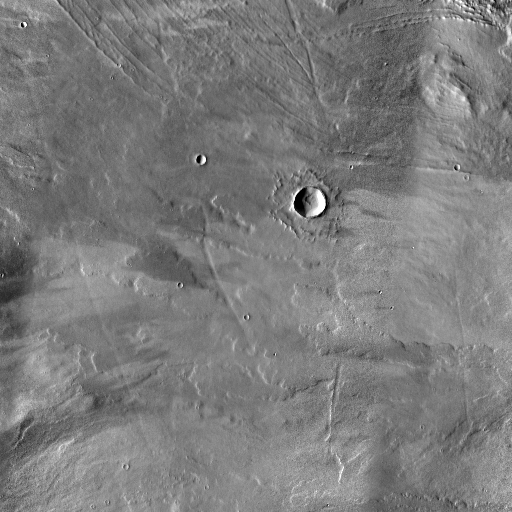
Crater classes present: Background, Other, Layered